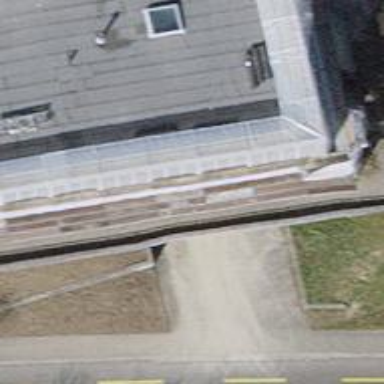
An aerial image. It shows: Asphalt parking aisle road for service vehicles.